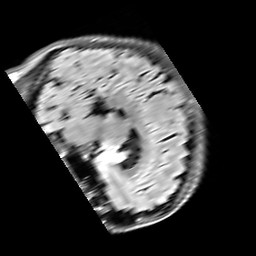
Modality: FLAIR
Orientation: sagittal
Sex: female
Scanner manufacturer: siemens
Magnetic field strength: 3 T
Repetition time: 10 s
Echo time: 0.09 s